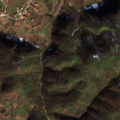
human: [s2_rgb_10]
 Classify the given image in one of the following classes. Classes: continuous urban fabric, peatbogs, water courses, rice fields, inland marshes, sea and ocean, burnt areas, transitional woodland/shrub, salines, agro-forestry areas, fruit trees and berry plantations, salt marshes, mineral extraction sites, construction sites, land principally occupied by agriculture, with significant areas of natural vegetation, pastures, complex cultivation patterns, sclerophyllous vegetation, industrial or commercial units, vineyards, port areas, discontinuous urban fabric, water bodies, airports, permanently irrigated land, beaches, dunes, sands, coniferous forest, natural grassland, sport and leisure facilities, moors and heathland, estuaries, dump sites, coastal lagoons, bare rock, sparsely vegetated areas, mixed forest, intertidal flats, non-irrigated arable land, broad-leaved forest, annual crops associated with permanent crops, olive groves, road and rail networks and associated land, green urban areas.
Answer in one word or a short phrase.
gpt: discontinuous urban fabric, complex cultivation patterns, land principally occupied by agriculture, with significant areas of natural vegetation, broad-leaved forest, transitional woodland/shrub